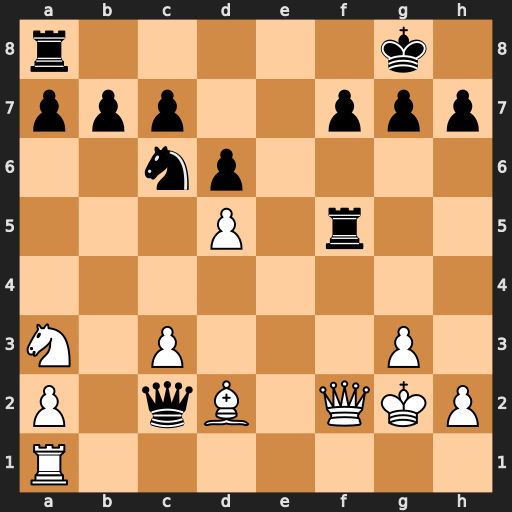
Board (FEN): r5k1/ppp2ppp/2np4/3P1r2/8/N1P3P1/P1qB1QKP/R7
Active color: w
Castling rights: -
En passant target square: -
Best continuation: Nxc2 Rxf2+ Kxf2